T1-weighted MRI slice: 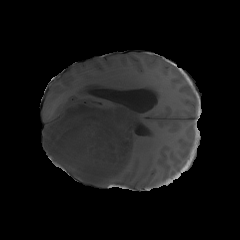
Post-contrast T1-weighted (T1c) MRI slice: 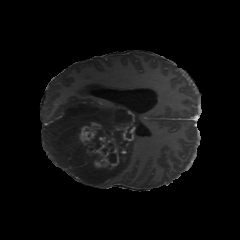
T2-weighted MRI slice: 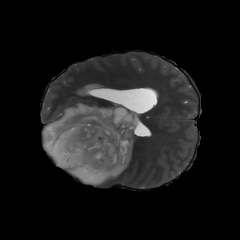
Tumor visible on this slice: yes